Question: ## Is there anyone willing to help a really self-taught beginner (with a lot of enthusiasm to learn this stuff)?
For a stock and order file I'm looking for a way to copy the rows in a table which match 1 criteria to another sheet. At the same time I want all other rows (which do not match the 1 criteria) to be copied into another sheet.
I made it to the point where I can copy the rows of table ORDERS on sheet ORDERS, to the table INSTOCKORDERS on sheet INSTOCKORDERS. But what I really want is to make two different sheets out of all the orders. One with the items that are ordered and are in stock. And another sheet with the orders/items that are NOT in stock.
After this action took place, it should empty the ORDERS-table. And after that, the next time it should place the ORDERS into the tables INSTOCKORDERS and NOSTOCKORDERS below their last row.
What I meant to do with the sorting is to put all the items with a stockquantity of 0 on top of the table, which I thought could make it easier to copy all the ones with 0 items to NOSTOCKORDERS and all the other ones to INSTOCKORDERS. But I have no clue on how to make this a neat working action let alone, how to start (sorry for my beginners ignorance...) I went through some former questions, ran into AutoFilter, but didn't get it...
'''
Sub CopyOrders()
'Sorting column STOCK in ORDERS from a-z
Worksheets("Orders").ListObjects("Orders").Sort. _
SortFields.Clear
Worksheets("Orders").ListObjects("Orders").Sort. _
SortFields.Add2 Key:=Range("Orders[[#All],[STOCK]]"), SortOn:= _
xlSortOnValues, Order:=xlAscending, DataOption:=xlSortNormal
With Worksheets("Orders").ListObjects("Orders").Sort
.Apply
End With
'Copying the table ORDERS to INSTOCKORDERS
Range("Orders").Copy Range("InStockOrders")
End Sub
'''

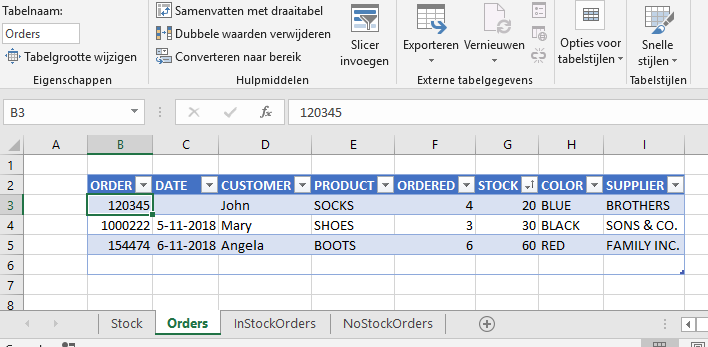
Answer: You are right, the AutoFilter function is what you want. Autofilter needs a criteria to filter for, and then needs to be told which column (field) to find the criteria in. Then you need to copy the visible cells remaining, after you filter. In the code below, replace the Workbooks, Worksheets, and Range with what you need for your workbook:
'''
Sub FilterNoStock()
Workbooks.Worksheets.Range.AutoFilter Field=5, Criteria1:="0", VisibleDropDown:=True
Workbooks.Worksheets.Range.SpecialCells(xlCellTypeVisible).Copy
End Sub
'''
In the same way, you can filter for all but 1 value:
'''
Sub FilterInStock()
Workbooks.Worksheets.Range.AutoFilter Field=5, Criteria1:="<>" & "0", VisibleDropDown:=True
Workbooks.Worksheets.Range.SpecialCells(xlCellTypeVisible).Copy
End Sub
'''
I would also recommend pairing this with the Rows.Count function to be able to dynamically copy only the rows that contain data, and paste it at the end of your lists in your InStock and NoStock sheets. With the Rows.Count method, you make VBA count how many rows you have, set that to a variable, then use that variable to declare the length of your range. Right now you are copying the entire worksheet, which is going to be problematic if you are trying to compile multiple orders in your InStock and NoStock sheets, as pasting will overwrite all your data from previous orders: <URL>